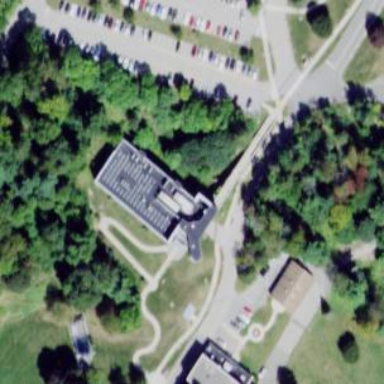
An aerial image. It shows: College building.